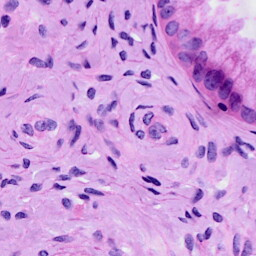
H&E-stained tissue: Cervix